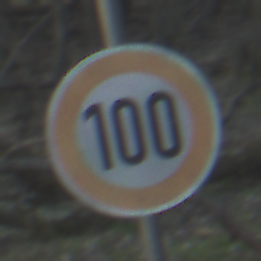
Verkehrszeichen: Geschwindigkeit100
Umgebung: Outdoor, Nature
Tageszeit: SunriseSunset
Wetter: Clear
Licht: Natural
Jahreszeit: Winter
Kontrast: LowContrast